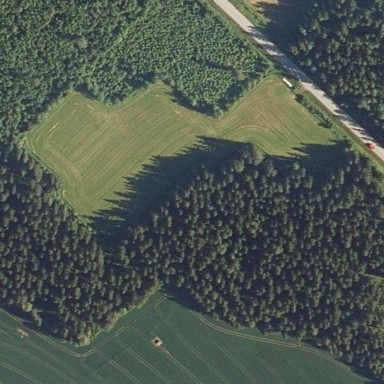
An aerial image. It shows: Forest area.